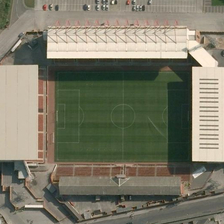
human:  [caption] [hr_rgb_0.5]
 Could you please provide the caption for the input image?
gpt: a parking lot and a road are near a large stadium .

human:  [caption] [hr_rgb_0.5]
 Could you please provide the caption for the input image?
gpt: a parking lot and a road are near a large stadium .

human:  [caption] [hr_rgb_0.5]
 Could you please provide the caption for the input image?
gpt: a parking lot and a road are near a large stadium .

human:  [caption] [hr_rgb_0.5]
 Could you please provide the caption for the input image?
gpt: a parking lot and a road are near a large stadium .

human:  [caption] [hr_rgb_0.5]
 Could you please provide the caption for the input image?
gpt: a parking lot and a road are near a large stadium .